(2025·上海·二模) 在平行四边形 \(ABCD\) 中 \(CD=2\)，连接 \(BD\)。在 \(AD\) 上取点 \(M\)，向下作以 \(AM\) 为直径的半圆 \(O\)，交 \(AB\) 于点 \(N\)。

(1) 如图 1，若 $\angle ADB = 45^\circ$，$AN$ 是半圆 $O$ 内接正十二边形的一边，求 $BD$ 的长。

(2) 若 $AD = 5$；

(i) 如图 2，当弧 $MN$ 的中点 $E$ 为半圆 $O$ 与直线 $BD$ 的唯一交点时，求 $BE$ 的长。

(ii) 如图 3，连接 $AC$ 交 \(BD\) 于点 \(P\)，交半圆 \(O\) 于点 \(Q\)，射线 \(MQ\) 和 \(BD\) 的交点为点 \(T\)。连接 \(MP\)，当 \(MP = PT = BT\) 时，求 $\angle DCB$ 的余弦值。
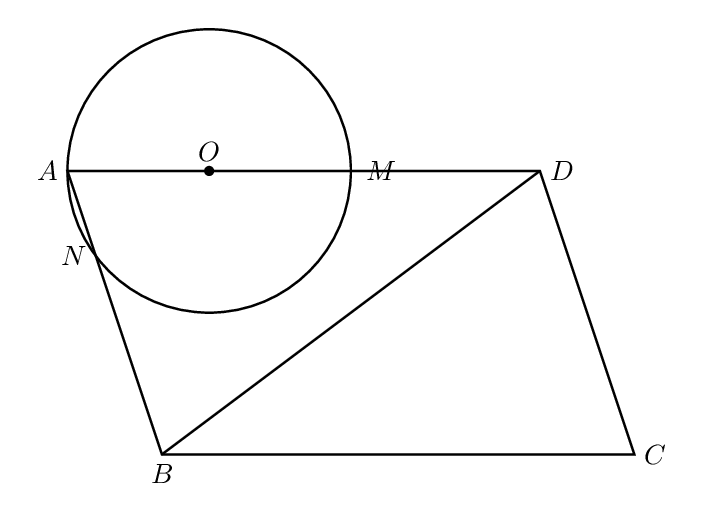
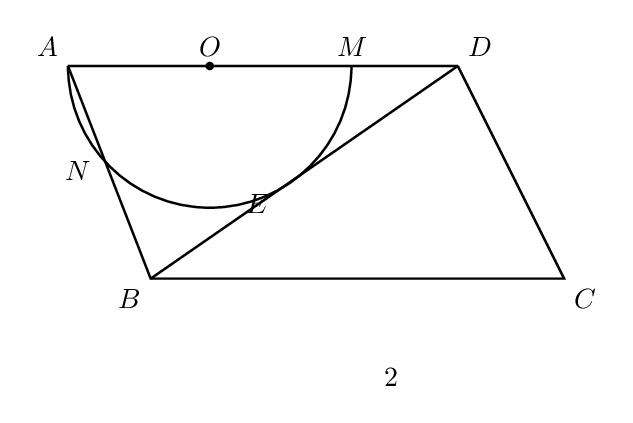
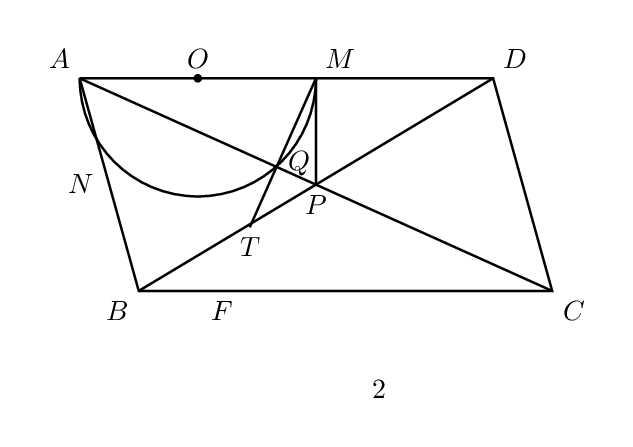
【解答】

\noindent \textbf{【详解】(1)}
连接$ON$，作$AG\perp BD$于点$G$，则：$OA=ON$．

$\because$ $AN$是半圆$O$内接正十二边形的一边，
$$\therefore \angle AON=\frac{360^\circ}{12}=30^\circ.$$

$\because$ $OA=ON$，
$$\therefore \angle OAB=\angle ONA=\frac{1}{2}(180^\circ-\angle AON)=75^\circ,$$
$$\therefore \angle ABD=180^\circ-\angle DAB-\angle ADB=60^\circ.$$

$\because$ 四边形$ABCD$为平行四边形，
$$\therefore AB=CD=2.$$

在$\mathrm{Rt}\triangle AGB$中：
$$AG=AB\cdot\sin60^\circ=\sqrt{3},\quad BG=AB\cdot\cos60^\circ=1,$$
在$\mathrm{Rt}\triangle ADG$中：
$$DG=\frac{AG}{\tan\angle ADB}=\sqrt{3},$$
$$\therefore \boldsymbol{BD=BG+DG=\sqrt{3}+1}.$$

\vspace{0.2cm}
\noindent \textbf{(2)(ⅰ)}
连接$OE,ON$．

$\because$ $E$为半圆$O$与直线$BD$的唯一交点，
$\therefore$ 直线$DB$与圆$O$相切于点$E$，即 $\boldsymbol{\angle OED=90^\circ}$．

$\because$ $E$为弧$MN$中点，$\therefore \overset{\frown}{ME}=\overset{\frown}{NE}$，得 $\boldsymbol{\angle 1=\angle 2}$．
$\because \angle 3=\angle OAN$，
$$\therefore \angle MON=\angle OAN+\angle 3=\angle 1+\angle 2,$$
即 $2\angle 1=2\angle 3$，得 $\boldsymbol{\angle 1=\angle 3}$，
$$\therefore AB\parallel OE,$$
$$\therefore \angle OED=\angle ABD=90^\circ.$$

已知 $AD=5,\ AB=2$，在$\mathrm{Rt}\triangle ABD$中：
$$BD=\sqrt{AD^2-AB^2}=\boldsymbol{\sqrt{21}}.$$

设 $OA=OE=a$，则 $OD=5-a$，由$\sin\angle ADB=\dfrac{AB}{AD}=\dfrac{OE}{OD}$：
$$\frac{2}{5}=\frac{a}{5-a},$$
解得 $\boldsymbol{a=\dfrac{10}{7}}$．

由$\tan\angle ADB=\dfrac{AB}{BD}=\dfrac{OE}{DE}$：
$$\frac{2}{\sqrt{21}}=\frac{\dfrac{10}{7}}{DE},$$
解得 $\boldsymbol{DE=\dfrac{5\sqrt{21}}{7}}$，
$$\therefore \boldsymbol{BE=BD-DE=\frac{2\sqrt{21}}{7}}.$$

\vspace{0.2cm}
\noindent \textbf{(2)(ⅱ)}
延长$MT$交$BC$于点$F$，作$DH\perp AC$于$H$，$DG\perp BC$于$G$．

$\because$ $AM$为圆$O$的直径，$\therefore \boldsymbol{\angle AQM=90^\circ}$，即 $MT\perp PQ$．

$\because MT\perp PQ,\ MP=PT$，
$$\therefore MQ=TQ.$$

$\because$ 四边形$ABCD$为平行四边形，
$$\therefore AP=CP,\ BP=DP,\ AD\parallel BC,\ AD=BC=5.$$

设 $MP=PT=BT=a$，则 $BP=DP=2a$，得 $\boldsymbol{DT=3BT}$．

$\because AD\parallel BC$，$\therefore \triangle DMT \backsim \triangle BFT$，
$$\therefore \frac{DM}{BF}=\frac{MT}{FT}=\frac{DT}{BT}=3,$$
得
$$MT=3FT,\quad DM=3BF.$$

$$\therefore MQ=QT=\frac{3}{2}FT,\quad AM=AD-DM=5-3BF.$$
$$\therefore QF=\frac{5}{2}FT.$$

$\because AD\parallel BC$，$\therefore \triangle AMQ \backsim \triangle CFQ$，
$$\therefore \frac{AQ}{CQ}=\frac{AM}{CF}=\frac{MQ}{FQ}=\frac{3}{5},$$
即 $5AM=3CF$．

代入 $CF=BC-BF=5-BF$：
$$5(5-3BF)=3(5-BF),$$
解得 $\boldsymbol{BF=\dfrac{5}{6}}$，
$$\therefore DM=\frac{5}{2},\quad AM=\frac{5}{2}.$$

作 $DH\perp AC$ 于$H$，$DG\perp BC$于$G$，则 $DH\parallel MQ$，
$$\therefore \frac{AM}{DM}=\frac{AQ}{QH}=1,\quad \frac{PQ}{PH}=\frac{PT}{DP}=\frac{1}{2},$$
得
$$AQ=QH,\quad PQ=\frac{1}{2}PH,$$
$$\therefore PQ=\frac{1}{3}QH=\frac{1}{3}AQ,$$
$$\therefore PQ=\frac{1}{4}AP=\frac{1}{4}CH,$$
得 $\boldsymbol{PH=CH}$．

$\because DH\perp AC$，$\therefore DP=CD=2$，
$$\therefore BD=BP+DP=4,$$

在$\triangle DCB$中，由余弦定理：
$$
\cos\angle DCB
=\frac{CD^2+BC^2-BD^2}{2\cdot CD\cdot BC}
=\frac{2^2+5^2-4^2}{2\times2\times5}
=\boldsymbol{\frac{13}{20}}.
$$

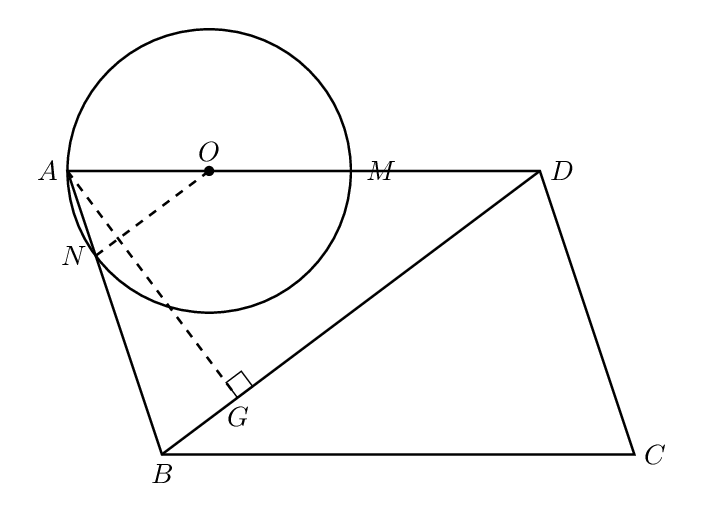
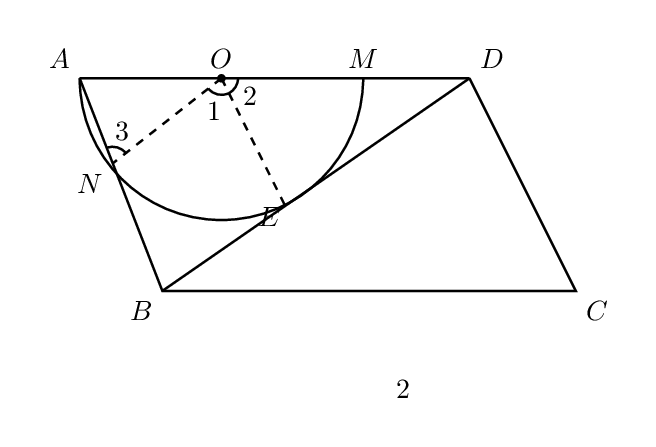
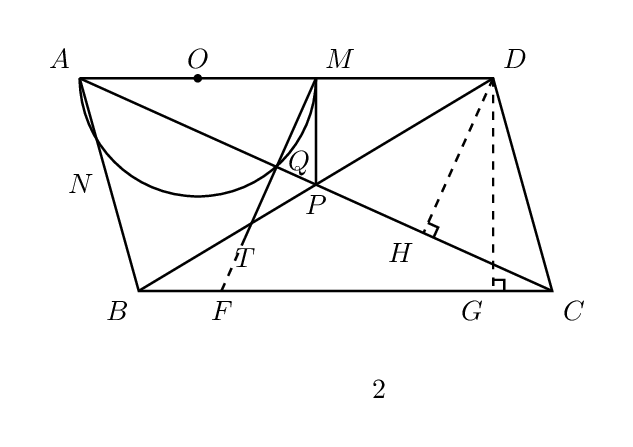